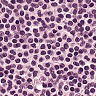
Metastatic tissue present: no